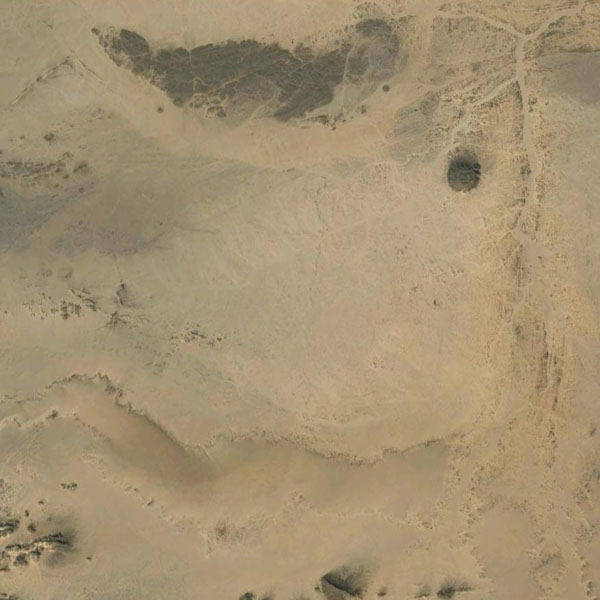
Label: Desert